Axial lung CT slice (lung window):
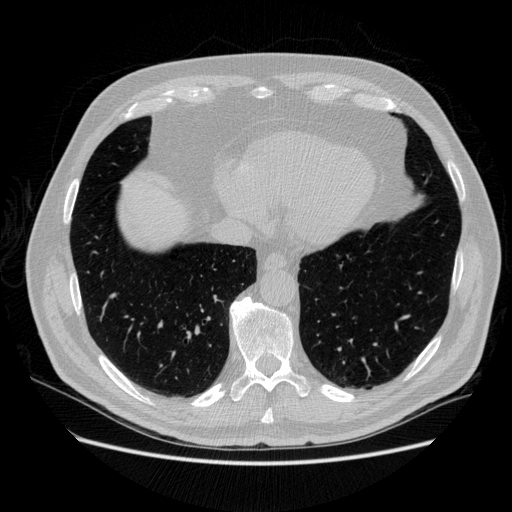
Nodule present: no